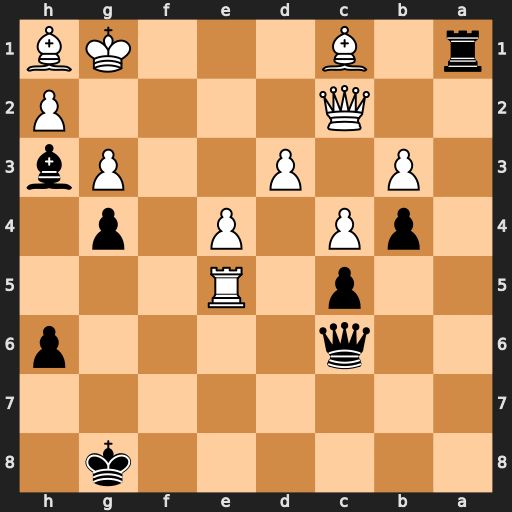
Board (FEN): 6k1/8/2q4p/2p1R3/1pP1P1p1/1P1P2Pb/2Q4P/r1B3KB
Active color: b
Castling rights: -
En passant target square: -
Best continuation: Qf6 Bg2 Qxe5